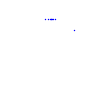
Particle: proton